Question: I am working with asp.net mvc and I am calling a rest service and receiving 4 receipts i a list (Se picture below).
The problem is that I want to convert the list of result that I have to a response result but still have the 4 items the the list.
When returning the response to my view instead of having items in the list I only have Store, Receipt in the list.
What is wrong with my Linq query? I have addedd almost everywhere.
Thanks in advance.

The asp.net
I have a model with a class as below
'''
public class ReceiptsViewModel
{
public List<RestAPI.Store> Stores { get; set; }
public List<RestAPI.POSProvider> Providers { get; set; }
public List<RestAPI.Receipt> Receipts { get; set; }
public List<RestAPI.StoreChain> StoreChains { get; set; }
}
[HttpGet]
public ActionResult Receipts()
{
Guid userId = Guid.Parse(CookieHelper.GetCookieValue("UserId"));
var result = ReceiptService.GetReceiptsByUserId(userId);
var response = (from r in result.Receipts
select new Eflag.Receipt.Web.Mvc.Areas.Dashboard.Models.User.ReceiptsViewModel()
{
Receipts = new List<Models.RestAPI.Receipt>()
{
new Models.RestAPI.Receipt()
{
ReceiptUniqueId = r.ReceiptUniqueId,
ReceiptId = r.ReceiptId,
CashierId = r.CashierId,
CashierName = r.CashierName,
ReceiptDateTime = r.ReceiptDateTime,
POSPlace = r.POSPlace,
Total = r.Total,
TotalTax = r.TotalTax,
TotalNet = r.TotalNet,
TotalDiscount = r.TotalDiscount,
Rounding = r.Rounding,
ItemAmount = r.ItemAmount,
Currency = r.Currency,
CurrencyCode = r.CurrencyCode,
MembershipCardUsed = r.MembershipCardUsed,
MembershipCardId = r.MembershipCardId,
Revoked = r.Revoked,
CardCompany = r.CardCompany,
FreeText = r.FreeText,
Items = (from i in r.Items
select new Item()
{
ItemUniqueId = i.ItemUniqueId,
ItemId = i.ItemId,
Ean = i.Ean,
Name = i.Name,
CurrentPrice = i.CurrentPrice,
RegularPrice = i.RegularPrice,
Color = i.Color,
ItemRowCount = i.ItemRowCount,
ItemOrder = i.ItemOrder,
TotalGrossAmount = i.TotalGrossAmount,
TotalNetAmount = i.TotalNetAmount,
Removed = i.Removed
}).ToList()
}
}.ToList(),
Stores = new List<Store>()
{
new Store()
{
StoreUniqueId = r.Store.StoreUniqueId,
StoreId = r.Store.StoreId,
Name = r.Store.Name,
CorporateId = r.Store.CorporateId,
Adress = r.Store.Adress,
PostalCode = r.Store.PostalCode,
Phone = r.Store.Phone,
Email = r.Store.Email,
Status = r.Store.Status
}
}.ToList(),
Providers = new List<POSProvider>()
{
new POSProvider()
{
POSProviderUniqueId = r.POSProvider.POSProviderUniqueId,
Name = r.POSProvider.Name,
CorporateId = r.POSProvider.CorporateId,
Adress = r.POSProvider.Adress,
PostalCode = r.POSProvider.PostalCode,
Phone = r.POSProvider.Phone,
ContactPerson = r.POSProvider.ContactPerson,
Email = r.POSProvider.Email,
Status = r.POSProvider.Status
}
}.ToList(),
StoreChains = new List<StoreChain>()
{
new StoreChain()
{
StoreChainUniqueId = r.StoreChain.StoreChainUniqueId,
Name = r.StoreChain.Name,
StoreChainId = r.StoreChain.StoreChainId,
Status = r.StoreChain.Status
}
}.ToList()
});
return View(response);
}
'''
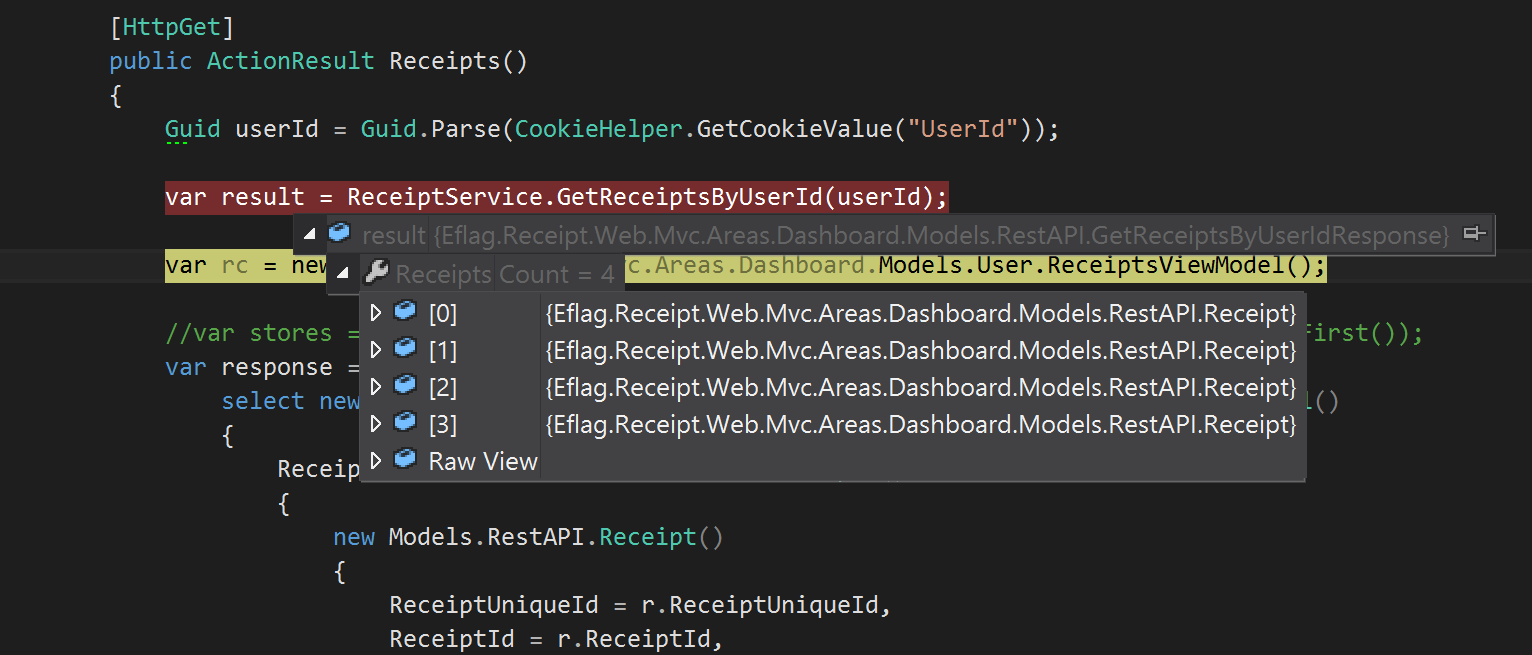
Answer: The problem is that you are creating a list of 'ReceiptsViewModel' instead of a single one with multiple receipts contained inside.
Change the code to something like this:
'''
var response = new Eflag.Receipt.Web.Mvc.Areas.Dashboard.Models.User.ReceiptsViewModel
{
Receipts = result.Receipts,
Stores = result.Receipts.Stores,
//rest of code snipped
}
'''